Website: macys
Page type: billing-address
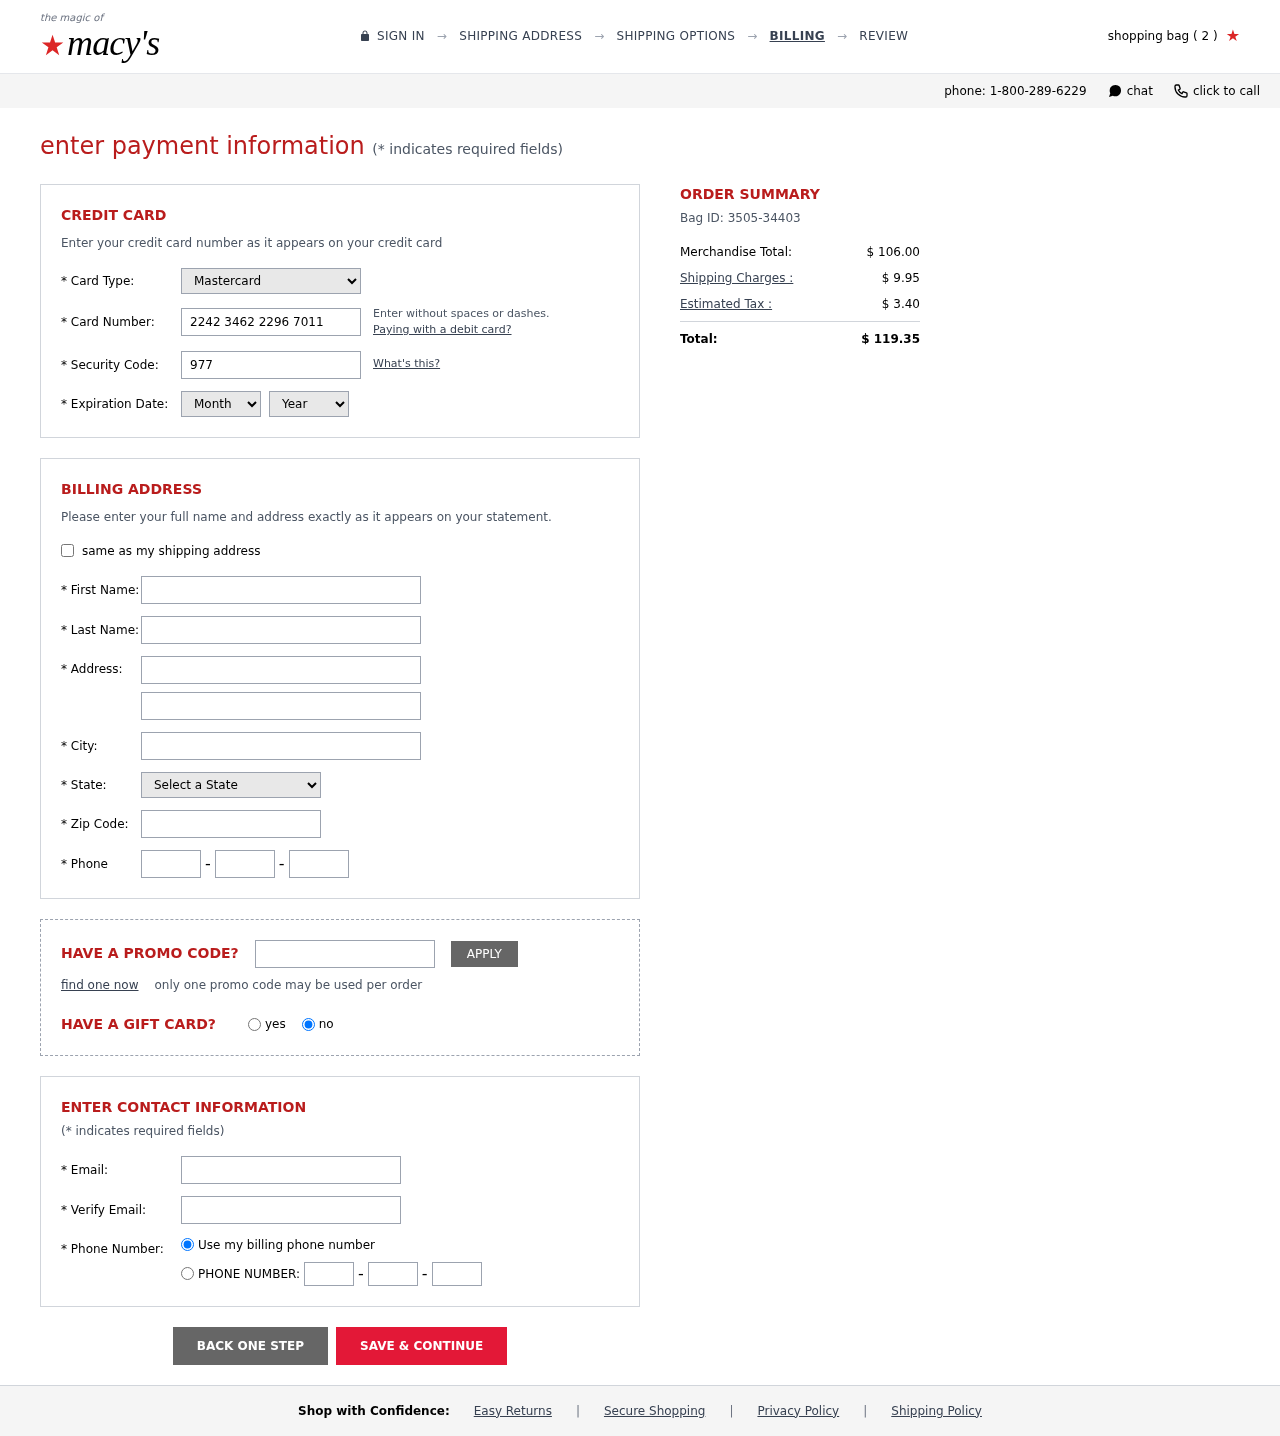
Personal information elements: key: PII_CARD_CVV
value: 977
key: PII_CARD_EXPIRY_MONTH
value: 08
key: PII_CARD_EXPIRY_YEAR
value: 26
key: PII_CARD_NUMBER
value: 2242 3462 2296 7011
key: PII_CARD_TYPE
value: Mastercard
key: PII_CITY
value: Port Melindafurt
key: PII_EMAIL
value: mingram@gmail.com
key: PII_FIRSTNAME
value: Melanie
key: PII_LASTNAME
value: Ingram
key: PII_PHONE_AREA
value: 948
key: PII_PHONE_PREFIX
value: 924
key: PII_PHONE_SUFFIX
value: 5893
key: PII_POSTCODE
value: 97086
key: PII_STATE_ABBR
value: HI
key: PII_STREET
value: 8026 Andersen Stream Suite 610
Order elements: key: ORDER_NUM_ITEMS
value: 2
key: ORDER_ID
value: Bag ID: 3505-34403
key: ORDER_SUBTOTAL
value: $ 106.00
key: ORDER_SHIPPING_COST
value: $ 9.95
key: ORDER_TAX
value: $ 3.40
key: ORDER_TOTAL
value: $ 119.35